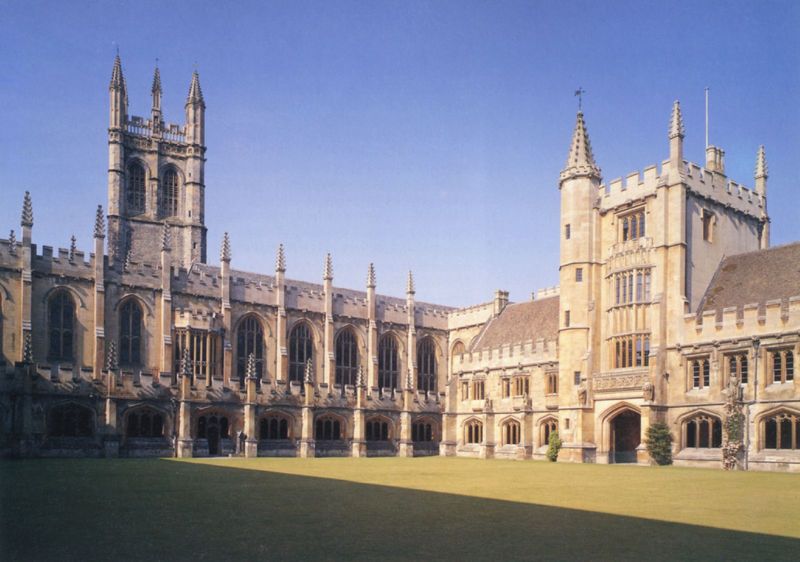
Titel: Magdalen College, Oxford/Oxfordshire
Künstler: William Waynflete
Standort: Oxfordshire, Oxford (EU - GB)
Schlagwörter: blau, himmel, schatten, grün, fenster, gebäude, park, rasen, schloss, spitze, strauch, pflanzen, england, gotik, turm, platz, foto, fotografie, photographie, innenhof, burg, türme, photo, portal, gotisch, sonnenschein, grünfläche, englisch, zinne, castle, neo gotik, raen, elite university